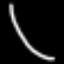
Label: line